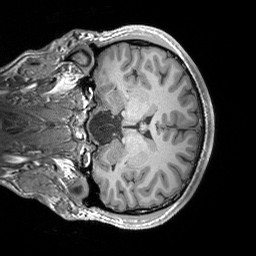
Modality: T1w
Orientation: coronal
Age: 24